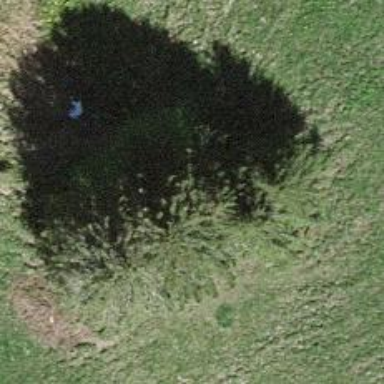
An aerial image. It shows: Evergreen tree with needle-leaved leaves.